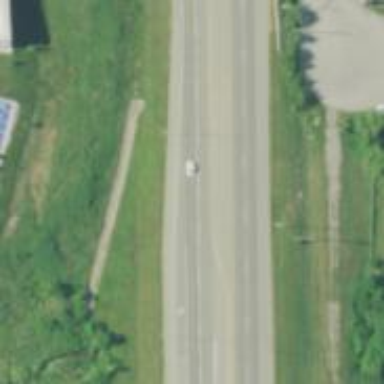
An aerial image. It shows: Trunk highway.